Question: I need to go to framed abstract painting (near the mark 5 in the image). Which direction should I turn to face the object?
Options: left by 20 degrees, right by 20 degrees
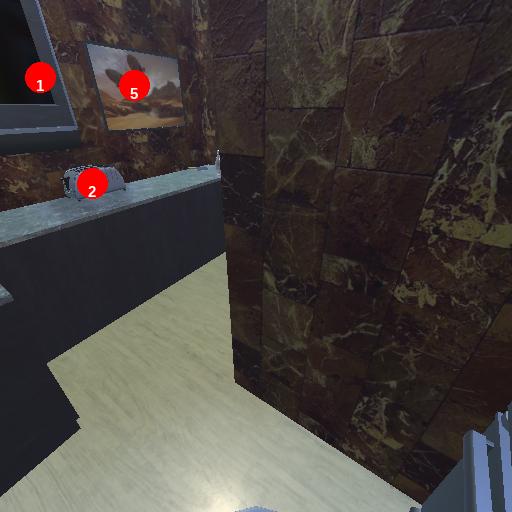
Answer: left by 20 degrees